Question: I am trying to set a property of an object dynamically. The method takes a parameter of type 'object' and sets the property of the object using 'PropertyInfo.SetValue()'.
'''
public void SetValue(object value)
{
var valueType = value.GetType();
// Passes
if (!_propertyInfo.PropertyType.IsAssignableFrom(valueType)) return;
var valueType = value.GetType();
// Tried but this doesn't help
// var value = (dynamic) value;
// Fails
_propertyInfo.SetValue(value, Element, null);
}
'''
Pretty basic, as you can see. However, I keep getting a 'TargetException' because 'object has the wrong type'.
> Additional information: Object does not match target type.

I don't know if this refers to the value or the object whose property I want to set. Both definitely are of the expected types. However, value is passed in as 'object' and 'Element' is passed in as a base type of the 'DeclaringType' of the property info.
Is that the cause for the problem? How can I workaround this limitation, if the concrete type of 'Element' is unknown?
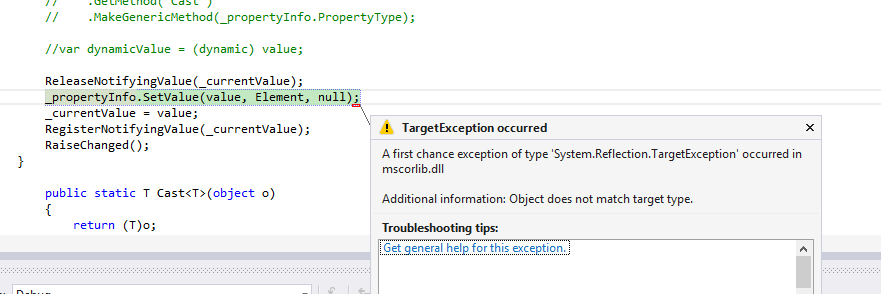
Answer: See <URL> method. You should swap 'value' and 'object' parameters:
'''
_propertyInfo.SetValue(Element, value, null);
'''